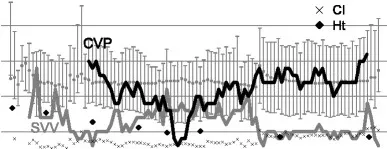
Intraoperative changes of hemodynamic parameters. Changes in CVP (black line) and SVV (gray line). High and low lines show systolic and diastolic blood pressure. CVP = central venous pressure, SVV = stroke volume variation, CI = cardiac index, HR = heart rate, ABP = arterial blood pressure, Ht = hematocrit.
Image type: electrography (ekg)